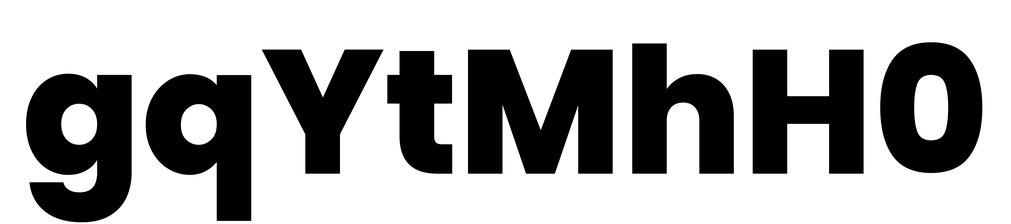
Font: Poppins-ExtraBold